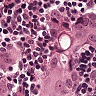
Metastatic tissue present: yes